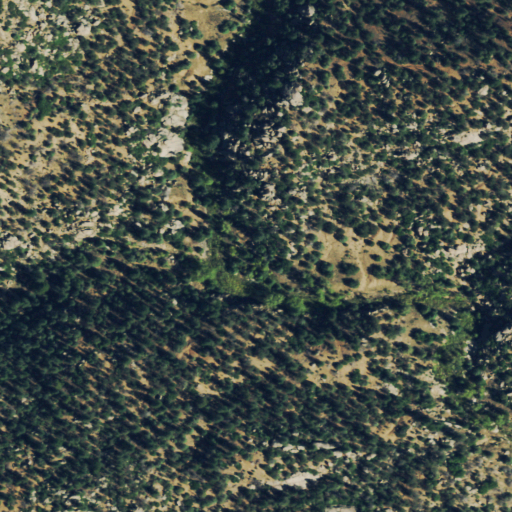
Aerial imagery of valley in Colorado named Long Gulch containing evergreen forest, shrub, and woody wetlands